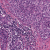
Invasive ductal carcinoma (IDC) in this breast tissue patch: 1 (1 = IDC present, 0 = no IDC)